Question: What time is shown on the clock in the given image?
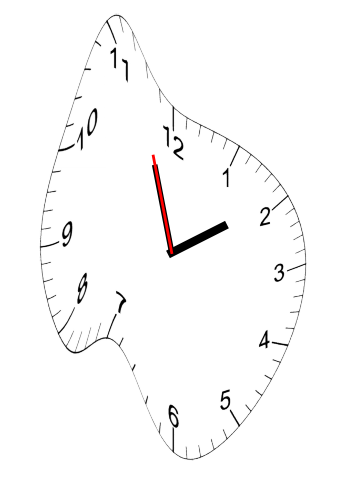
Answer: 01:56:57